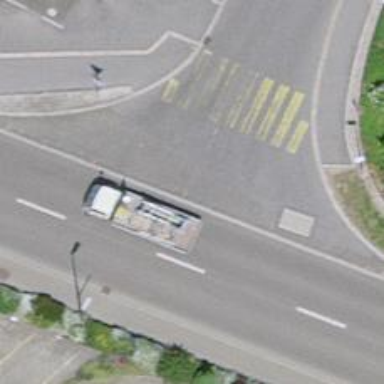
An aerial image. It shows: Road with "give way" sign.